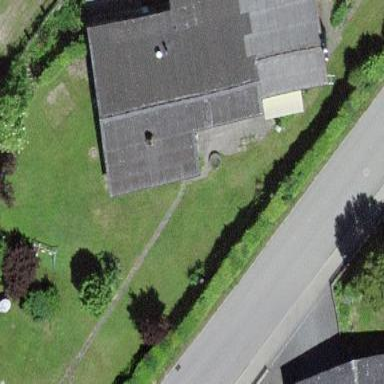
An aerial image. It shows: Residential building.